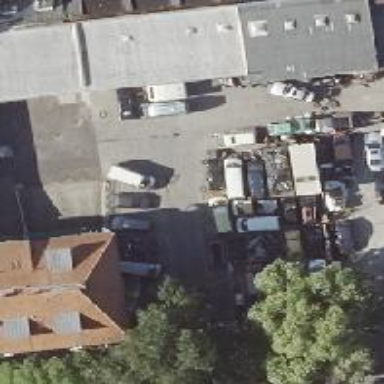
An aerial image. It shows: Car repair shop.